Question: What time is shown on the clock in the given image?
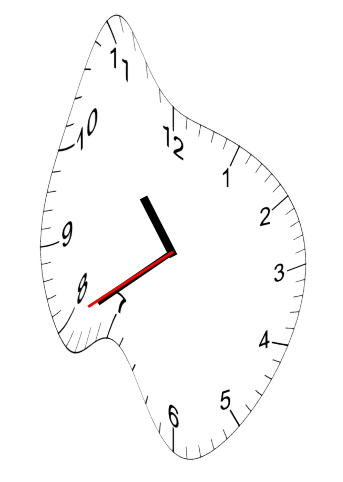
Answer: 10:39:40